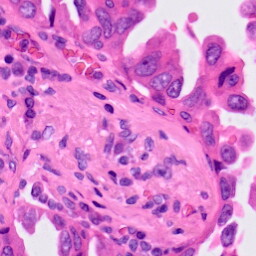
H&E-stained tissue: Lung